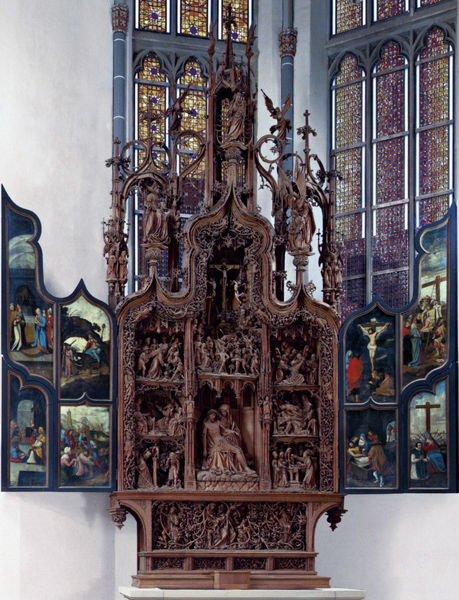
Titel: Altar der sieben Schmerzen Mariens
Künstler: Henrik Douverman
Standort: Kalkar
Institution: St. Nicolai
Schlagwörter: blau, flügel, weiß, braun, fenster, holz, säule, malerei, ornament, wand, rahmen, kirche, mutter, gotik, relief, bogen, bögen, kreuz, orientalisch, altar, schnitzerei, schnörkel, orgel, glasfenster, christus, jesus, kreuzabnahme, kreuzigung, pieta, chor, heilige, filigran, maria, madonna, beweinung, schrein, reliquie, geschnitzt, schnitzen, geburt, fialen, kirchenfenster, spätgotik, mensa, predella, retabel, schnitzaltar, schnitzkunst, flügelaltar, triptychon, passion, kunstvoll, gespränge, klappaltar, seitenaltar, triptych, polyptichon, holzschnitzerei, bildschnitzerei, beweinung christi, schren